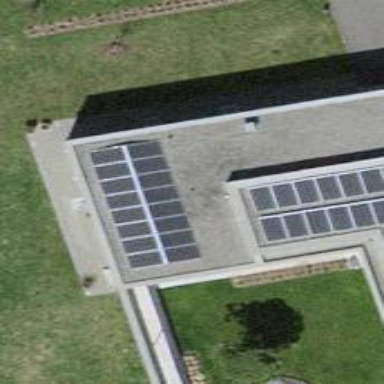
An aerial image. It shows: Solar photovoltaic panel generator.